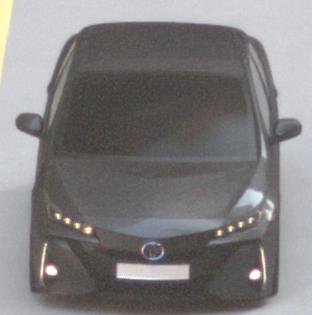
Make: Toyota
Model: Prius 1.8 Plug-In Hybrid
Detailed model: Prius (XW5) Plug-In
Model produced from: 2019/07
Model produced until: 2020/07
Doors: 5
Color: gray
Road condition: dry road
Daytime: morning or afternoon
Contrast: medium contrast